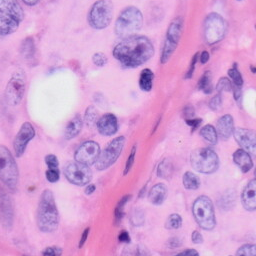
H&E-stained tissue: Skin